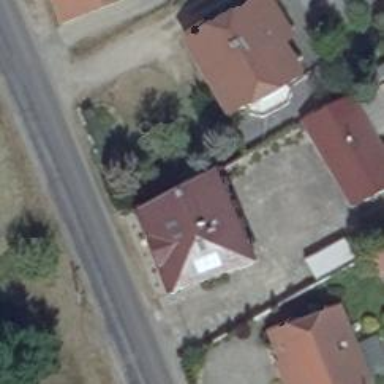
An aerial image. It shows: Residential building.